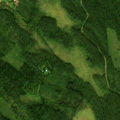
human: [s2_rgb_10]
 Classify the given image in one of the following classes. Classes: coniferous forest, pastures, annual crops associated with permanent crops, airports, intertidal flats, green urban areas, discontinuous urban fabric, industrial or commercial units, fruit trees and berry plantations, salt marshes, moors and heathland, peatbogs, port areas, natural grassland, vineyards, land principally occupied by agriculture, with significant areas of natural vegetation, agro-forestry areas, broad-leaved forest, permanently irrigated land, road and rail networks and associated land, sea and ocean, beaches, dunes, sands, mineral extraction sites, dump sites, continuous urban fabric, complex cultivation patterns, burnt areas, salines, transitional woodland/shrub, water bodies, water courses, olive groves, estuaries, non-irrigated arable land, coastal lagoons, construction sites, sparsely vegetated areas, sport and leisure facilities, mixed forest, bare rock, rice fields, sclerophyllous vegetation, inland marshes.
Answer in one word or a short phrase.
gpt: coniferous forest, mixed forest, transitional woodland/shrub